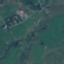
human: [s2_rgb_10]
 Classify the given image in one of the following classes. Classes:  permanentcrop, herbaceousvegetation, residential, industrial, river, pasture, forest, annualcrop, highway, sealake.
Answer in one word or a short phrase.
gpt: Pasture